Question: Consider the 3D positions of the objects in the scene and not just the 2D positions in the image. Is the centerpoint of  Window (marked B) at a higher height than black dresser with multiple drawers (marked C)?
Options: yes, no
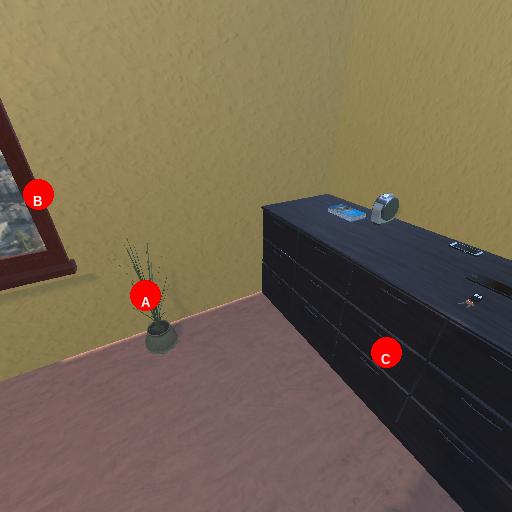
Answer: yes